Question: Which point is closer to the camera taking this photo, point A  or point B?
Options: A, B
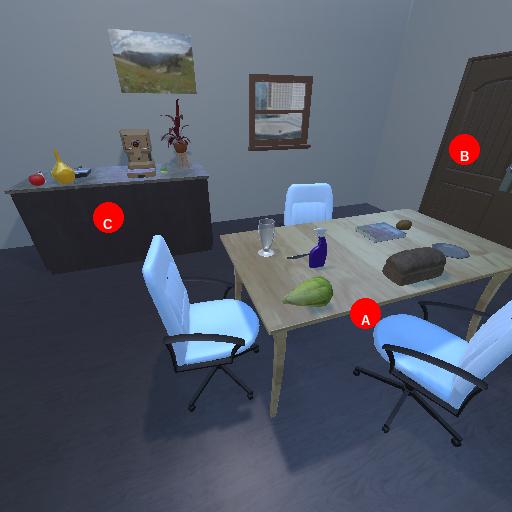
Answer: A